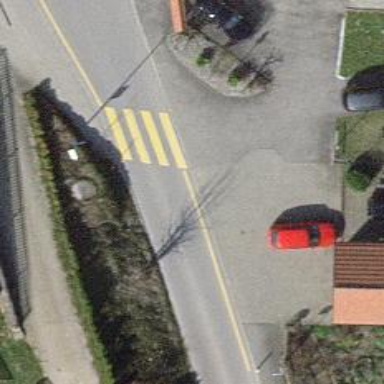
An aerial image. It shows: Marked zebra crossing with distinct zebra markings.